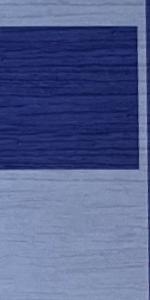
Label: Empty